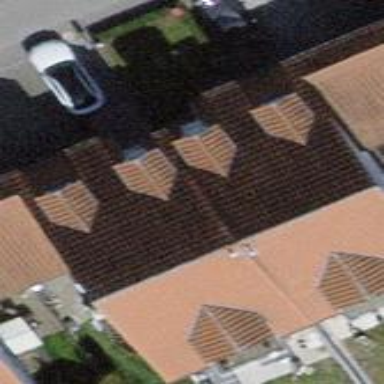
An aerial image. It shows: Gabled roof house.